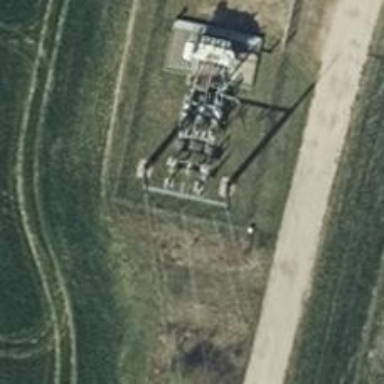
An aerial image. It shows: Three cables of power line.